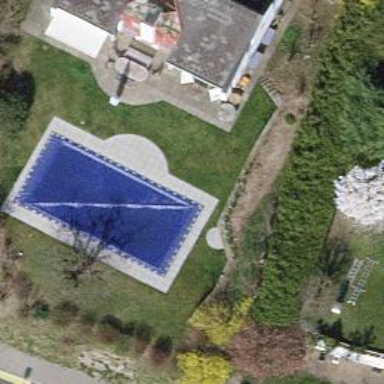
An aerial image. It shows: Swimming pool located in leisure land.